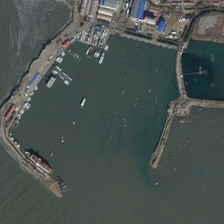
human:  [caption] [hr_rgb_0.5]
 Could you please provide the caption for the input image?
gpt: several boats are in a port near many buildings and a pond .

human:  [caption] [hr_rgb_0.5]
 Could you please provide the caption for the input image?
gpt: several boats are in a port near many buildings and a pond .

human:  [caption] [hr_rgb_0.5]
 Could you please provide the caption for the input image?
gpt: several boats are in a port near many buildings and a pond .

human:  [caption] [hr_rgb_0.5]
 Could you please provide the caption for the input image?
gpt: several boats are in a port near many buildings and a pond .

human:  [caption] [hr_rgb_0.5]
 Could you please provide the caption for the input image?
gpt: several boats are in a port near many buildings and a pond .